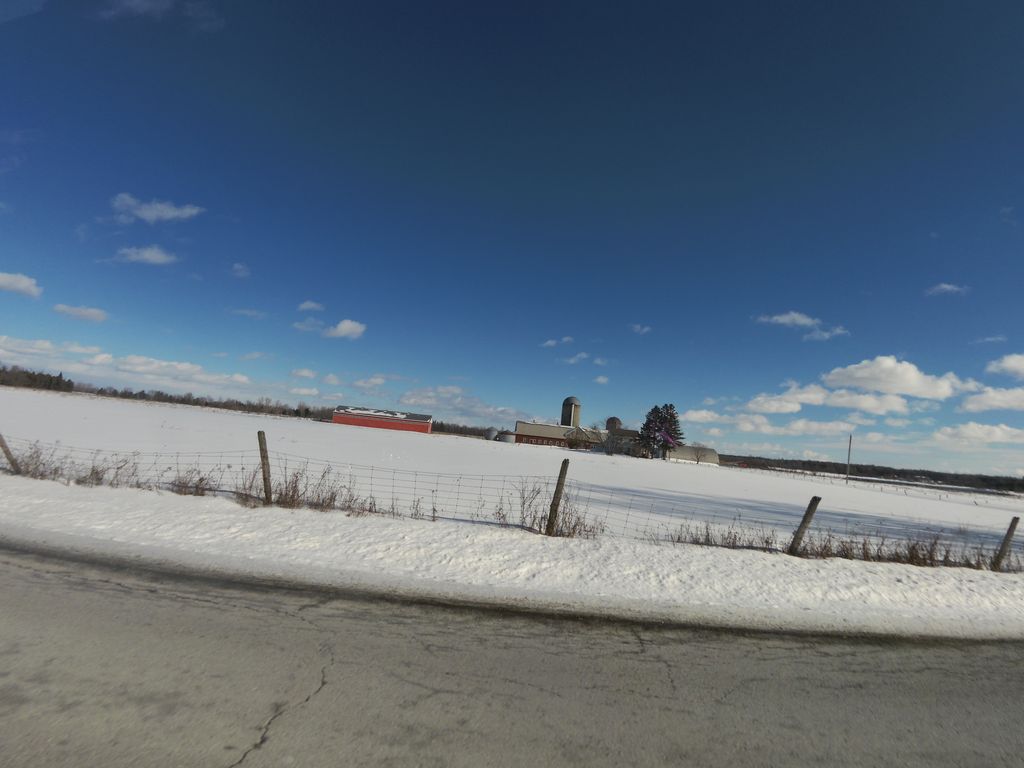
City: ottawa-gatineau